Question: In the following code, I am adding three lines on the top of each other with a small gap from each other. However, I would like to know there is another way to make the code more modular?
I mean, instead of copy and pasting the 'legend.append("line")' for each of them, i guess there might be better way to make into one rather than three.

'''
var legendData = [{ color: "white", text: "MyData" }];
var legends = svg.selectAll("g legends").data(legendData);
var legendBox = legends.enter()
.append("g")
legendBox.append("line")
.attr("x1", 200)
.attr("x2", 215)
.attr("y1", 24)
.attr("y2", 24)
.attr("stroke", "steelblue")
.attr("stroke-width", "2")
legendBox.append("line")
.attr("x1", 200)
.attr("x2", 215)
.attr("y1", 12)
.attr("y2", 12)
.attr("stroke", "green")
.attr("stroke-width", "2")
legendBox.append("line")
.attr("x1", 200)
.attr("x2", 215)
.attr("y1", 0)
.attr("y2", 0)
.attr("stroke", "red")
.attr("stroke-width", "2")
'''
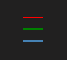
Answer: The D3 way to do this is to define the coordinates as data and then select and match accordingly:
'''
var data = [{x1: 200, x2: 215, y1: 24, y2: 24, color: "steelblue"},
{x1: 200, x2: 215, y1: 12, y2: 12, color: "green"},
{x1: 200, x2: 215, y1: 0, y2: 0, color: "red"}];
legendBox.selectAll("line").data(data)
.enter().append("line")
.attr("x1", function(d) { return d.x1; })
.attr("x2", function(d) { return d.x2; })
.attr("y1", function(d) { return d.y1; })
.attr("y2", function(d) { return d.y2; })
.attr("stroke", function(d) { return d.color; })
.attr("stroke-width", "2");
'''